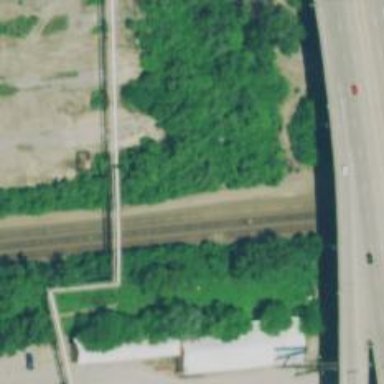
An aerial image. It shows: Abandoned railway.